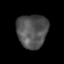
Tissue: lung
Cell type: Others
Senescence score: 0.2143
Nuclear area (px): 1013
Mean DAPI intensity: 81.968